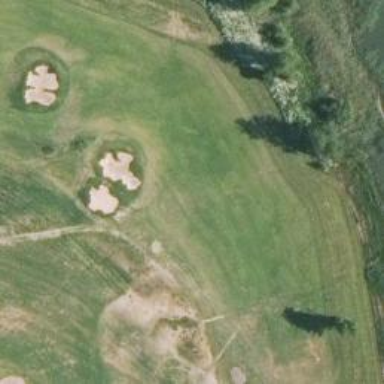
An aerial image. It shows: View of golf hole.